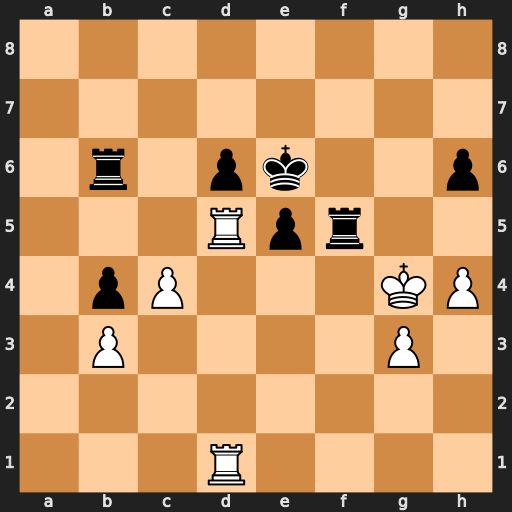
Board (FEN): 8/8/1r1pk2p/3Rpr2/1pP3KP/1P4P1/8/3R4
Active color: w
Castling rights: -
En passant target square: -
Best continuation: Rxd6+ Rxd6 Rxd6+ Kxd6 Kxf5